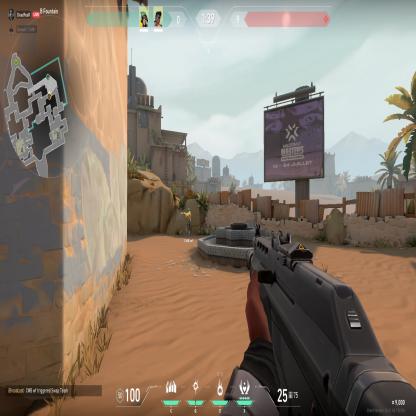
Label: teammate